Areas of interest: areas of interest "Cinema"
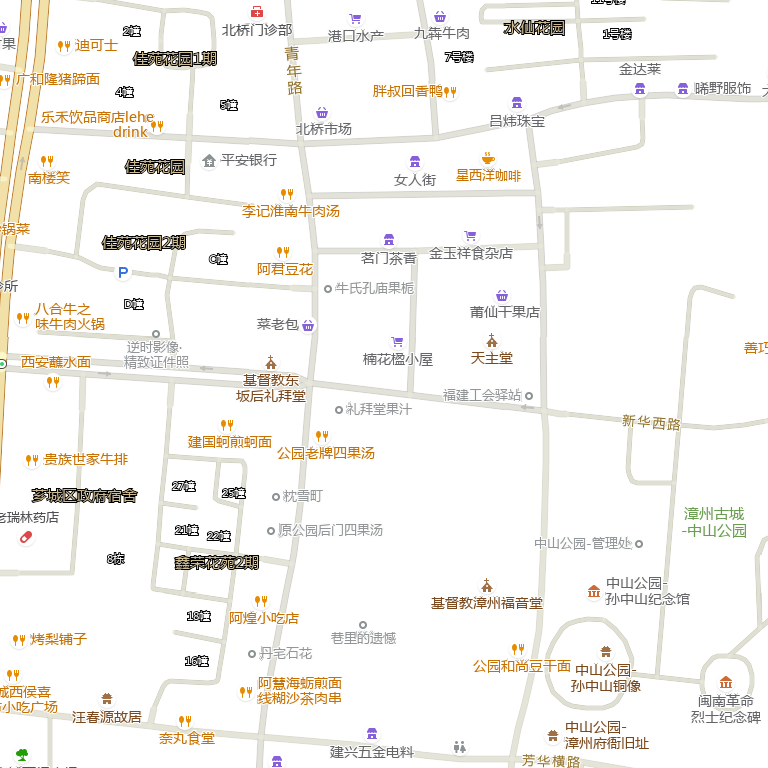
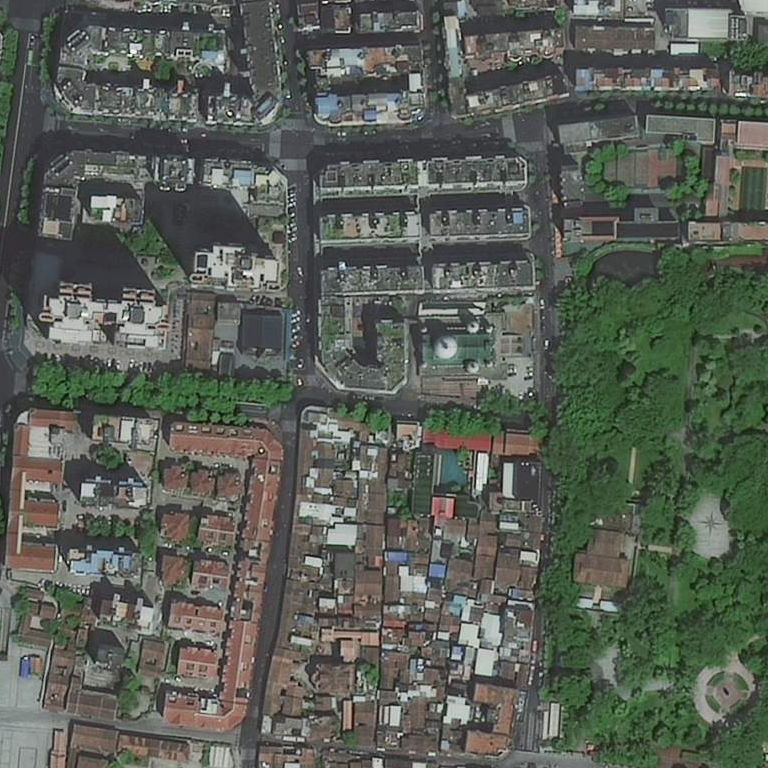